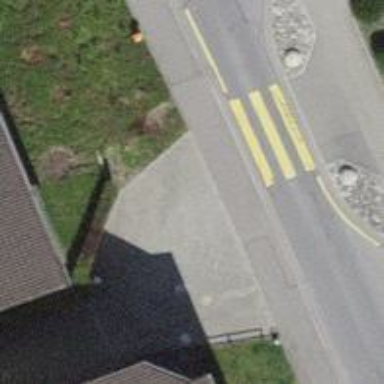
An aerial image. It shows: Kerb barrier.